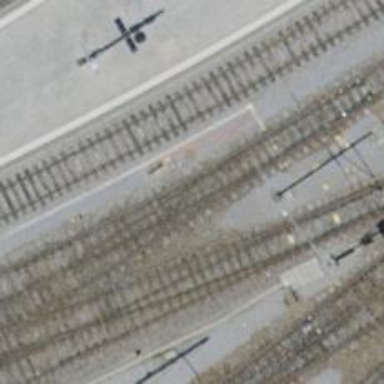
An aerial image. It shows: Rail yard with electrified contact lines for the trains.